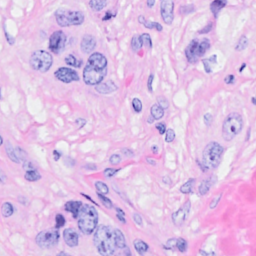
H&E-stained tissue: Breast